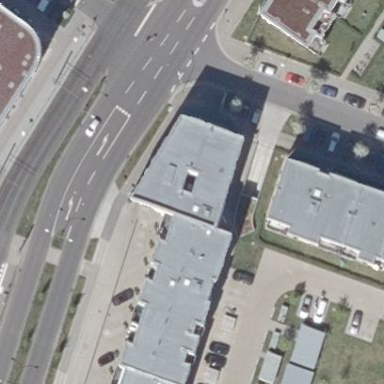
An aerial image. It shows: Flat-roofed apartment building.